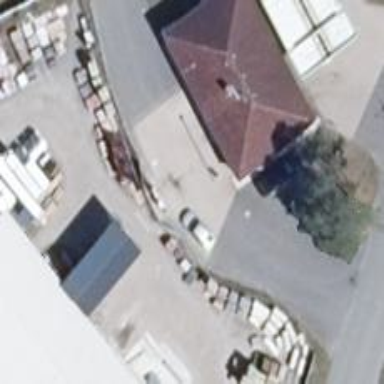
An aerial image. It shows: Car wash facility.